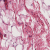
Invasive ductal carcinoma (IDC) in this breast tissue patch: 0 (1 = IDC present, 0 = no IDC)